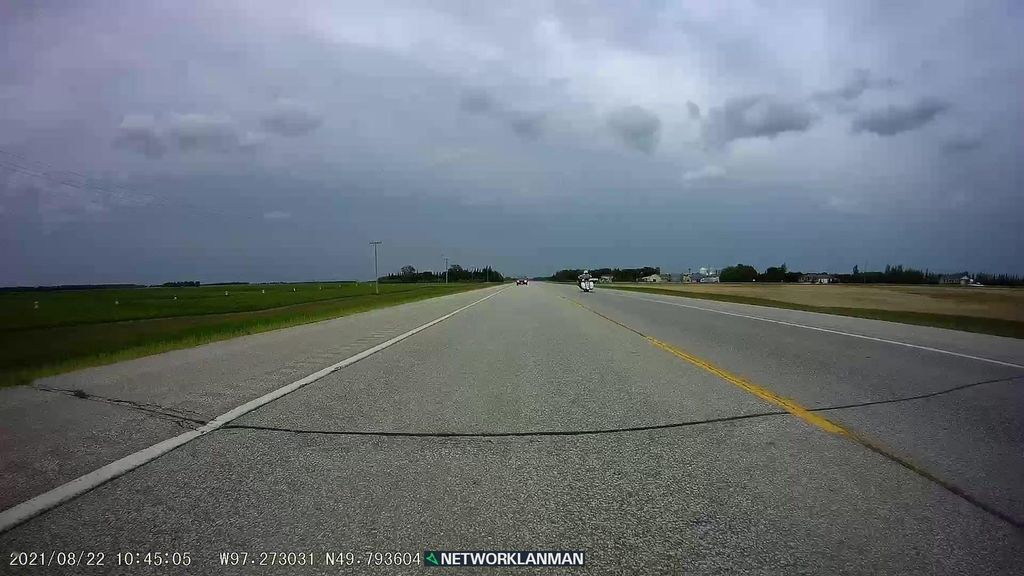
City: winnipeg